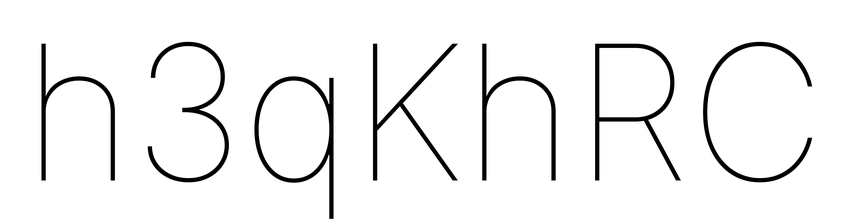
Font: Inter_Thin